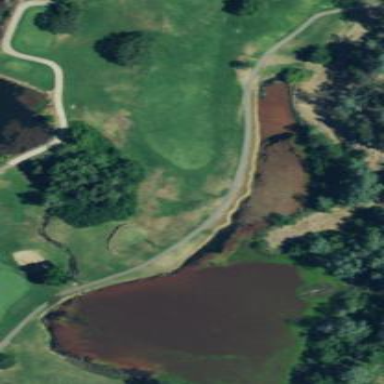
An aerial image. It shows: Scenic view of water hazard on golf course. The natural water feature adds beauty to the landscape.